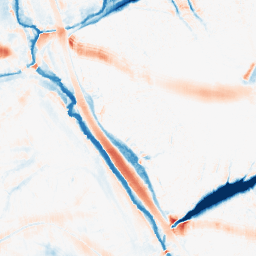
Category: morphological
Decomposition family: morphological_ellipse
Decomposition parameters: operation: average
width: 30
height: 20
Upsampling method: quadratic
Upsampling parameters: scale: 2
Upsampling scale: 2